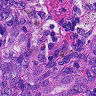
Metastatic tissue present: yes